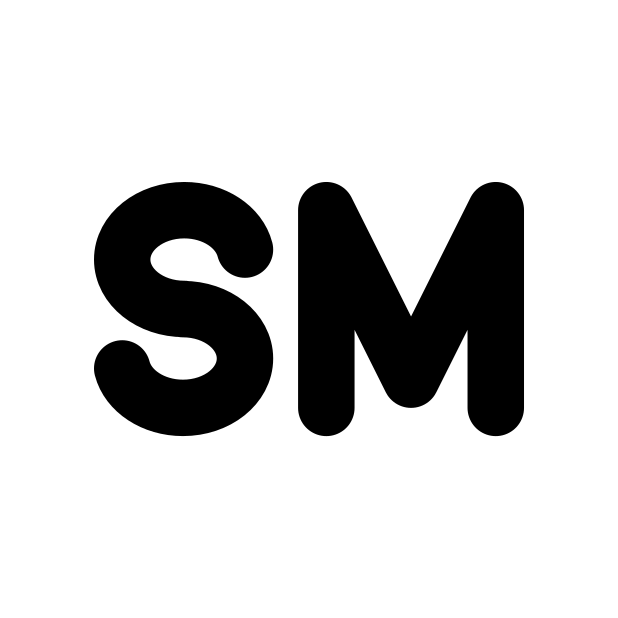
service mark